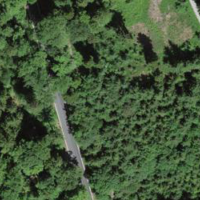
EUNIS habitat code: 41
Species observed at this site:
Aegopodium podagraria